Question: I am doing sticker website for my client. They need image crop within given SVG image. That SVG image is unshaped like Halloween face (see below).

When i upload an image, it will display within the given image. The rest of the image will hide.
How can i achieve this?
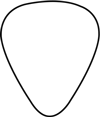
Answer: This is really quite easy with SVG clipPaths. It has good browser support as well, except of course IE.
'''
.defs {
position: absolute;
width: 0;
height: 0;
}
.demo {
text-align:center;
}
.star image {
clip-path: url(#star-clip);
}
.hex image {
clip-path: url(#hex-clip);
}
.heart image {
clip-path: url(#heart-clip);
}
.shape image {
clip-path: url(#shape-clip);
}
'''
'''
<svg class="defs">
<defs>
<clipPath id="star-clip">
<polygon id="star" points="150,7.3 196.4,101.3 300,116.3 225,189.4 242.7,292.7 150,243.9 57.3,292.7 75,189.4 0,116.3 103.6,101.3" />
</clipPath>
<clipPath id="hex-clip">
<polygon id="hex" points="222.5,295 77.5,295 5,150 77.5,5 222.5,5 295,150" />
</clipPath>
<clipPath id="heart-clip">
<path id="heart" d="M248.078,5.883c-36.691-14.739-77.771-0.839-98.517,31.125C128.817,5.044,87.735-8.856,51.043,5.883 C9.354,22.632-10.863,70.009,5.887,111.696c16.06,39.98,143.314,139.607,143.314,139.607l0.359,0.28l0.36-0.28 c0,0,127.251-99.627,143.314-139.607C309.986,70.009,289.768,22.632,248.078,5.883z"/>
</clipPath>
<clipPath id="shape-clip">
<path id="shape" d="M132.9,0.9c-12.5,1-34.7,4.4-44.9,6.7c-33.5,7.6-55.7,28.2-63.8,58.8c-1.8,6.9-2.2,9.7-2.3,20.1c0,10.5,0.2,13.3,2.3,21.6 c9.5,40.7,33.2,90.2,71.5,149.8c10.5,16.4,14.8,21.8,22.8,29.3c4.3,3.9,8.3,6.8,13,9.2l6.9,3.4h10.9c10.9,0,10.9,0,17-2.9 c7.6-3.7,14.3-8.7,21.4-16.2c6.9-7.2,10.5-12.3,21.9-30.3C248,188.7,272,134.3,277.4,96.6c1.2-8.6,0.5-22.4-1.7-31.3 c-5.6-23.4-20.8-41.2-43.6-50.9c-15.3-6.5-27.5-10-44.5-12.5C177.7,0.5,144.9-0.1,132.9,0.9z"/>
</clipPath>
</defs>
</svg>
<div class="demo heart">
<svg width="300" height="300">
<image xlink:href="http://lorempixel.com/output/city-q-c-300-300-4.jpg" width="300" height="300" />
</svg>
</div>
<div class="demo star">
<svg width="300" height="300">
<image xlink:href="http://lorempixel.com/output/cats-q-c-300-300-10.jpg" width="300" height="300" />
</svg>
</div>
<div class="demo hex">
<svg width="300" height="300">
<image xlink:href="http://lorempixel.com/output/people-q-c-300-300-8.jpg" width="300" height="300" />
</svg>
</div>
<div class="demo shape">
<svg width="300" height="300">
<image xlink:href="http://lorempixel.com/output/nightlife-q-c-300-300-6.jpg" width="300" height="300" />
</svg>
</div>
'''
You'll need to define your clipPath and then apply it to your image. In the demo, I created a separate SVG element that contains all of the shapes as path or polygon definitions and simply applied them using external styles. You can of course do this in a single SVG, such as:
'''
<svg width="120" height="120">
<defs>
<clipPath id="shape-clip">
<path id="shape" d="M60,117.4c-20.4,0-44.8-53.6-49-76.4C7.3,21,26.6,4.2,46.9,2.6c7-0.5,19.8-0.2,26.2,0 C93.5,3.4,112.7,21,109,41C104.8,63.8,79.3,117.4,60,117.4z"/>
</clipPath>
</defs>
<image xlink:href="http://lorempixel.com/output/nightlife-q-c-120-120-6.jpg" width="120" height="120" style="clip-path: url(#shape-clip);" />
</svg>
'''
Some things to keep in mind:
1. Your defs need to be defined in the source order before they are used (so you can't put them at the end of your page for example).
2. The SVG element defs will not display, but they will take up space in the rendered page. I just force them out of the document flow with position: absolute and give them a height and width of 0 to make sure they don't mess with my layout.
For more information, you might want to look at these:
- <URL>